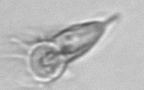
Label: Tintinnina